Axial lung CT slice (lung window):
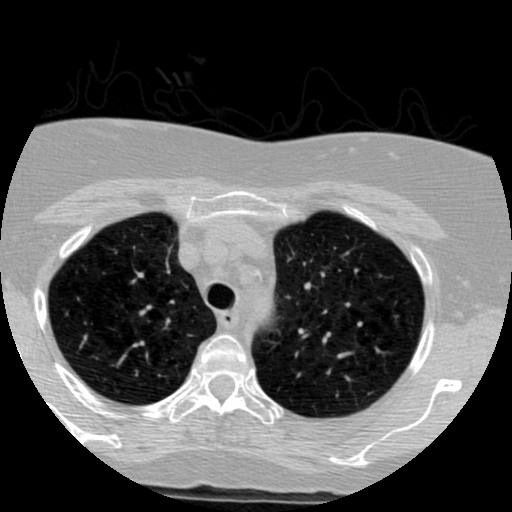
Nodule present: no